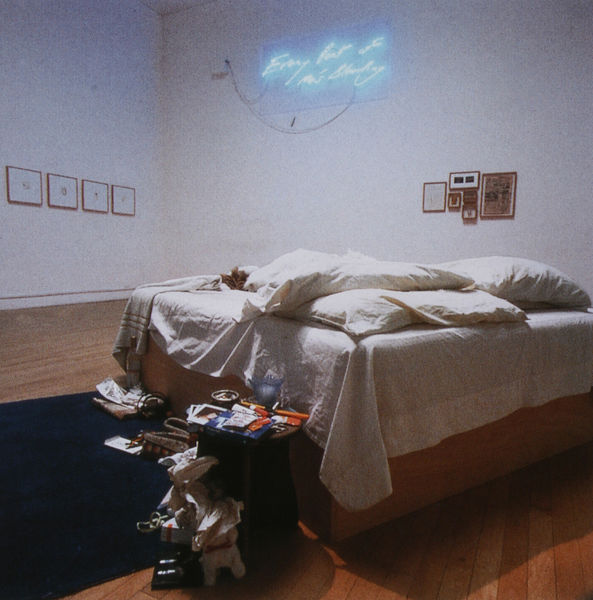
Titel: My Bed
Künstler: Tracey Emin
Standort: London
Institution: Privatbesitz
Schlagwörter: blau, schatten, weiß, holz, licht, lichter, raum, schwarz, zimmer, teppich, wand, rahmen, decke, hellblau, schrift, bilder, bücher, schuhe, dielen, kissen, bett, bettdecke, holzdielen, laken, foto, fussboden, buch, kabel, zeitschrift, zeitung, ausstellung, bettlaken, museum, nachttisch, installation, unordnung, decken, rauminstallation, bettdecken, lichtinstallation, neoneklame, neonschrift